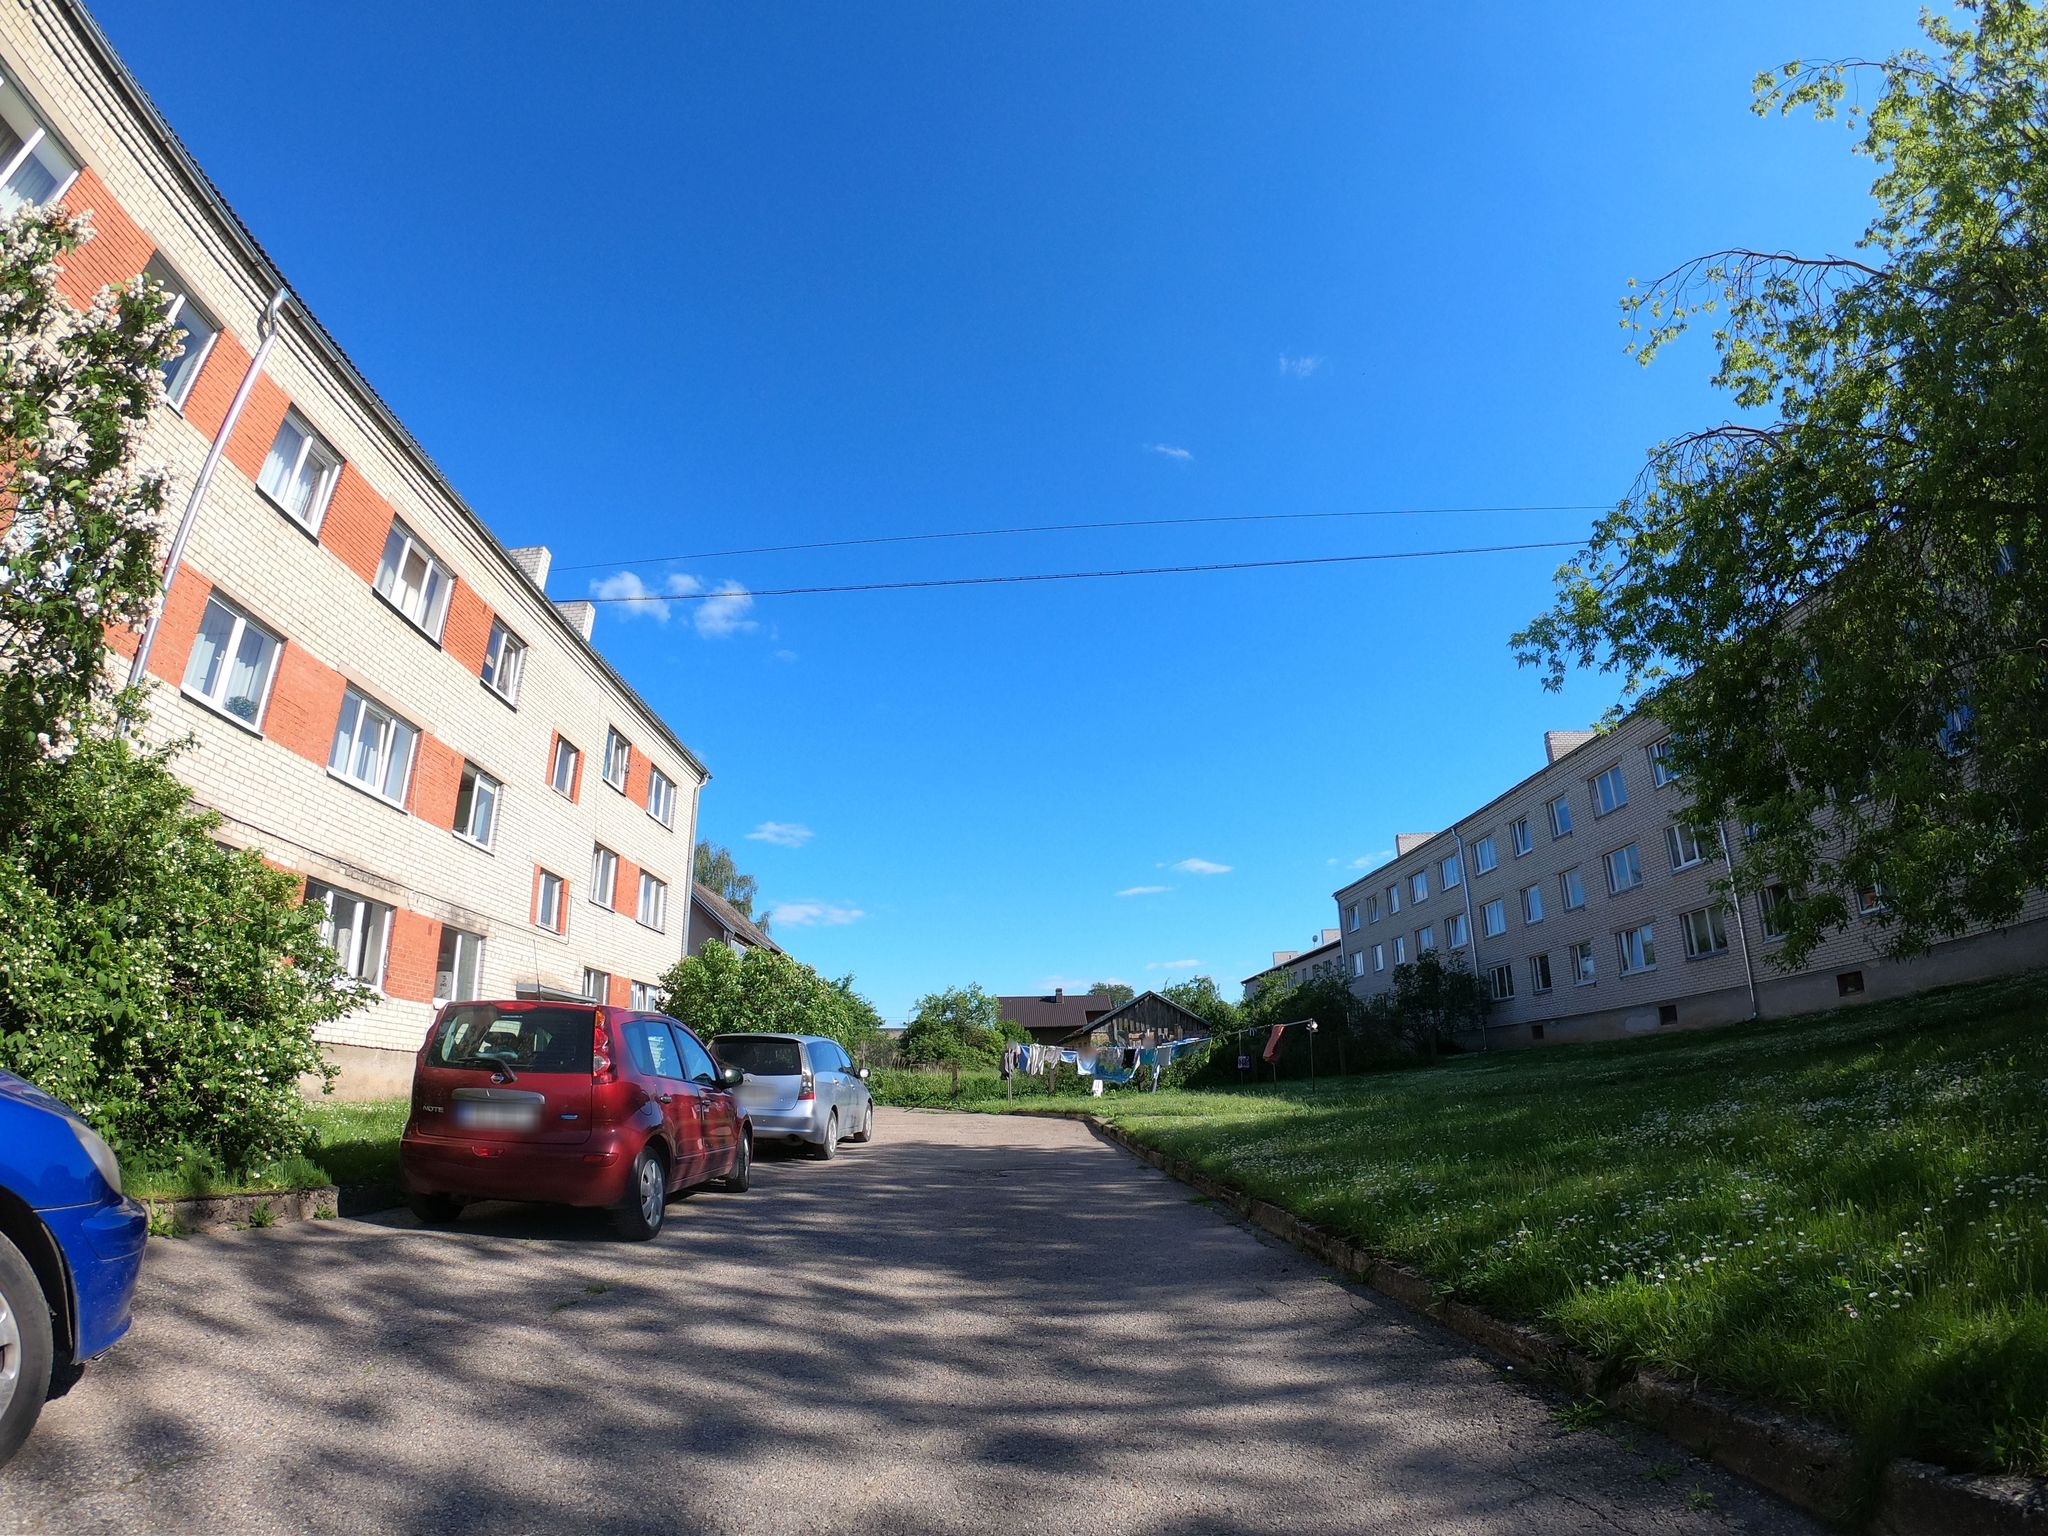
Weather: clear
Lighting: day
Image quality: good
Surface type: cycling surface
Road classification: track, residential
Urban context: rural cluster
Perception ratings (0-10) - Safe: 9.28, Lively: 9.27, Beautiful: 7.58, Boring: 5.05, Depressing: 1.81, Wealthy: 9.33